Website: macys
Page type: billing-address
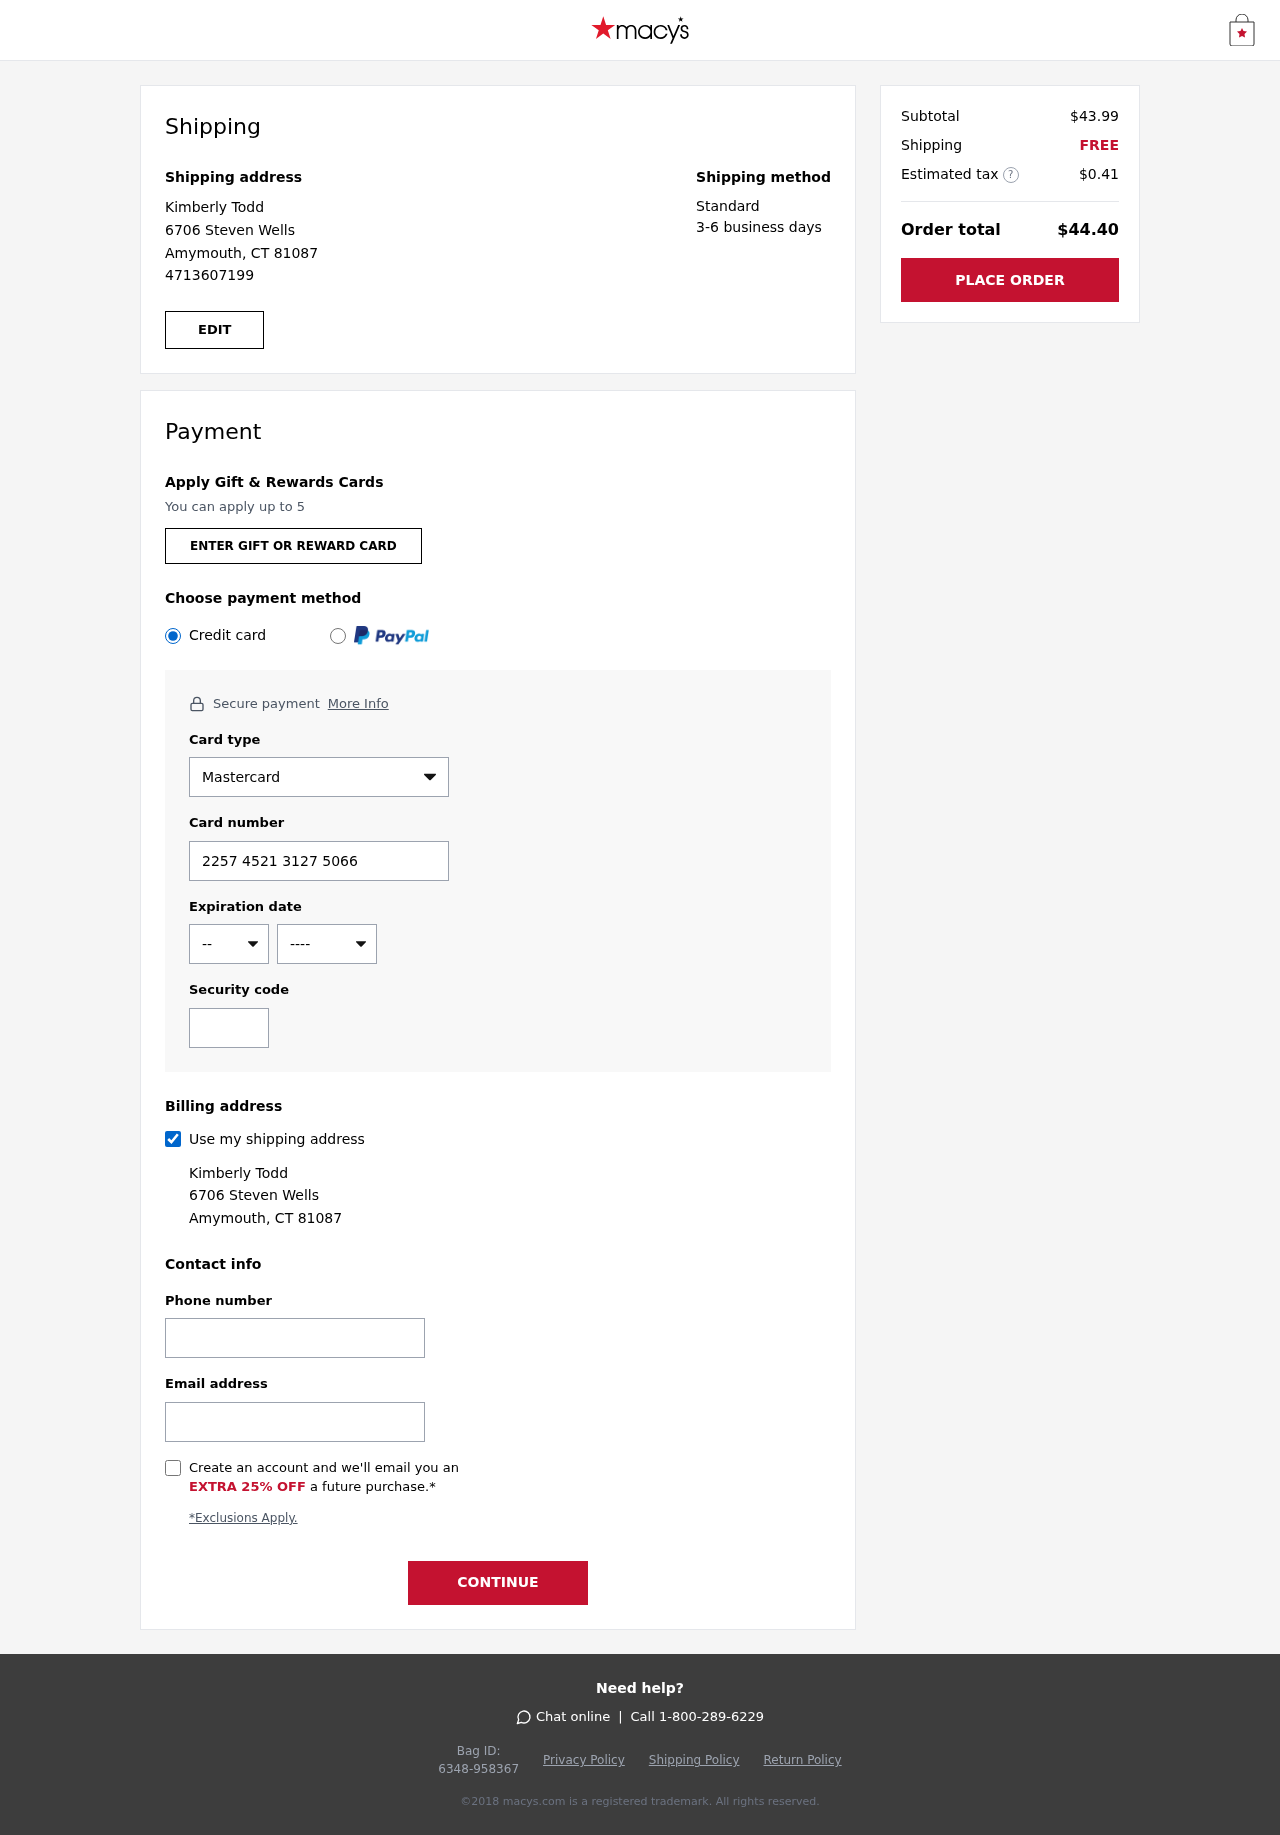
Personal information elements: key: PII_CARD_CVV
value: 833
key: PII_CARD_EXPIRY_MONTH
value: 04
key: PII_CARD_EXPIRY_YEAR
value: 29
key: PII_CARD_NUMBER
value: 2257 4521 3127 5066
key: PII_CARD_TYPE
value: Mastercard
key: PII_EMAIL
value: kimberly_todd@hotmail.com
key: PII_FULLNAME
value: Kimberly Todd
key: PII_PHONE
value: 4713607199
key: PII_STREET
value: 6706 Steven Wells
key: PII_CITY_STATE_ZIP
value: Amymouth, CT 81087
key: PII_FIRSTNAME
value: Kimberly
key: PII_LASTNAME
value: Todd
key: PII_FULLNAME2
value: Kimberly Todd
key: PII_FULLNAME3
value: Kimberly Todd
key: PII_FIRSTNAME2
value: Kimberly
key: PII_FIRSTNAME3
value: Kimberly
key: PII_LASTNAME2
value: Todd
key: PII_LASTNAME3
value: Todd
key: PII_FIRSTNAME_DERIVED
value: Kimberly
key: PII_LASTNAME_DERIVED
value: Todd
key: PII_FULLNAME_DERIVED
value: Kimberly Todd
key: PII_NAME_FULL_DERIVED
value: Kimberly Todd
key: PII_STREET2
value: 6706 Steven Wells
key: PII_PHONE2
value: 4713607199
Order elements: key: ORDER_SUBTOTAL
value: $43.99
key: ORDER_SHIPPING_COST
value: FREE
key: ORDER_TAX
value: $0.41
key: ORDER_TOTAL
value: $44.40